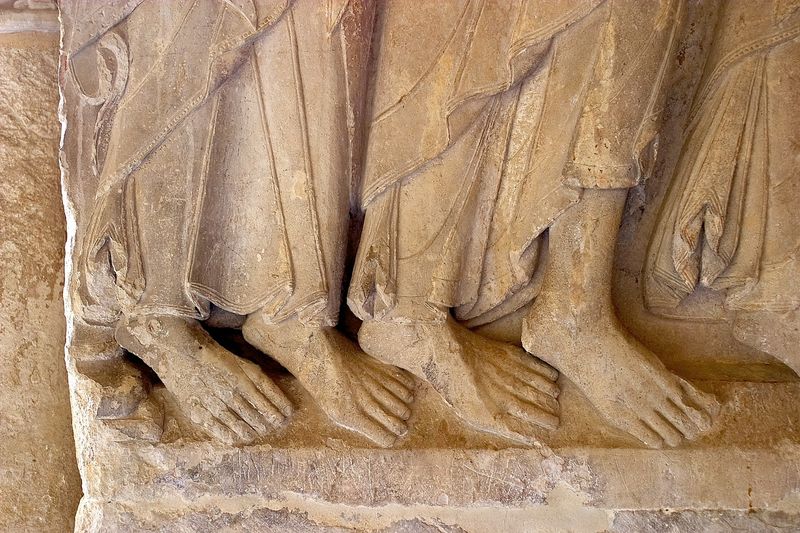
Titel: S. Domingo de Silos
Standort: Burgos (EU - E)
Schlagwörter: fuß, mann, nackt, ausschnitt, frankreich, kleid, kleider, männer, alt, falten, stein, boden, gewand, mantel, stoff, gewänder, skulptur, beine, relief, bein, füße, zwei, mauer, detail, zwei personen, bildhauerei, zehen, vier, barfuss, kapitell, sandstein, romanik, dicht, könige, ferse, fersen, tunika, standbild, ägypten, bildhauer, gewandt, speckstein, lange, kelider, säume, fup, männerfüße, stwin, trfuß, nasse falten, schematische falten